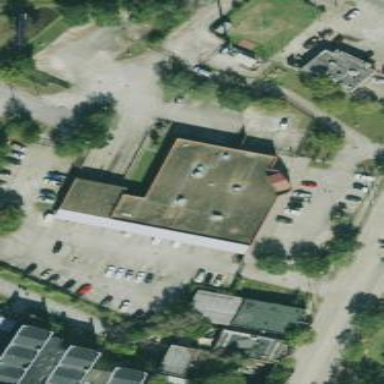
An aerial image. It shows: Building that serves as post office.